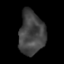
Tissue: skin
Cell type: Epithelial cells
Senescence score: 0.2652
Nuclear area (px): 1090
Mean DAPI intensity: 66.245